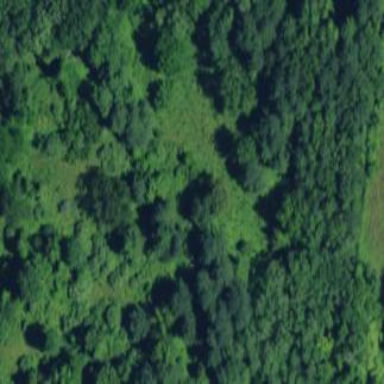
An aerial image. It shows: Evergreen woodland with needle-leaved trees.